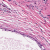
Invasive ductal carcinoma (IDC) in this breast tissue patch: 0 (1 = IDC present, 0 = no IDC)